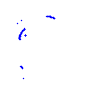
Particle: proton